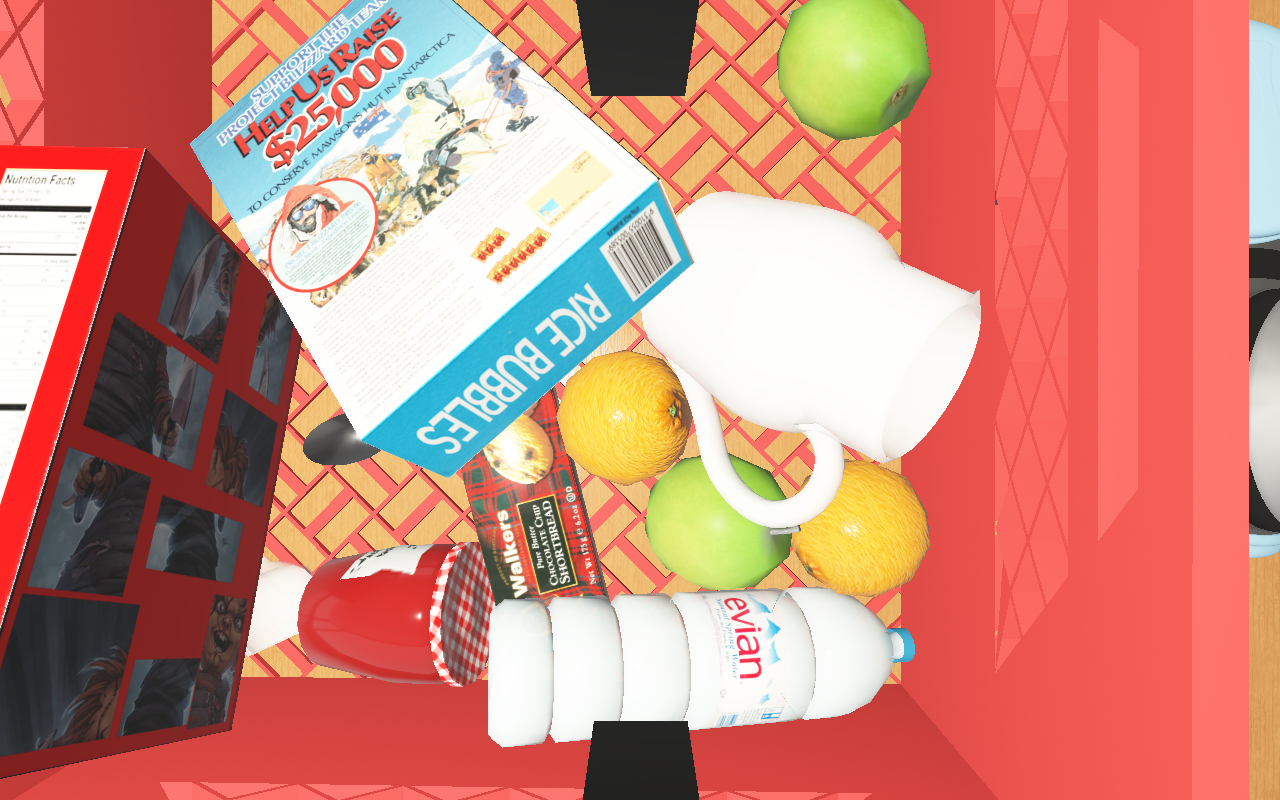
Objects in the scene:
carafe
water bottle
apple
apple
orange
orange
plate
glass
jam jar
cereal box
biscuit box